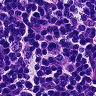
Metastatic tissue present: no